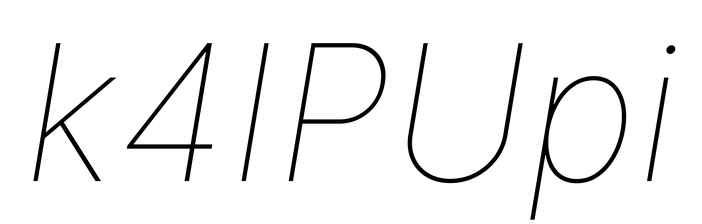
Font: Inter-Italic_Thin_Italic